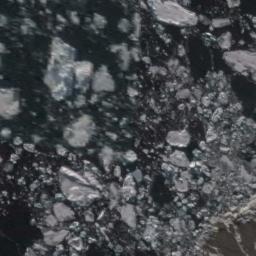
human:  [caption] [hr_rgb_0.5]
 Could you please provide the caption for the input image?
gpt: There are different shapes of sea ice .

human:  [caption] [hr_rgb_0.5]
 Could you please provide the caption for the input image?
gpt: There are many ice on the deep green sea next to the land .

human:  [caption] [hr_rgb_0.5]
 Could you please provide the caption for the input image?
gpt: Countless ice cubes of all sizes are closely connected into a large piece floating on the deep blue sea .

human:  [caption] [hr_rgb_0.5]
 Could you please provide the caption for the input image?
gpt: A lot of small pieces of sea ice float in the deep blue sea .

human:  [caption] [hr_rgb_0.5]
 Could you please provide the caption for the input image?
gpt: There are many pieces of sea ice .